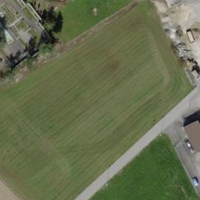
EUNIS habitat code: 55
Species observed at this site:
Apis mellifera